Field crop: tomato
Growth stage: 2
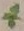
Species: solanum